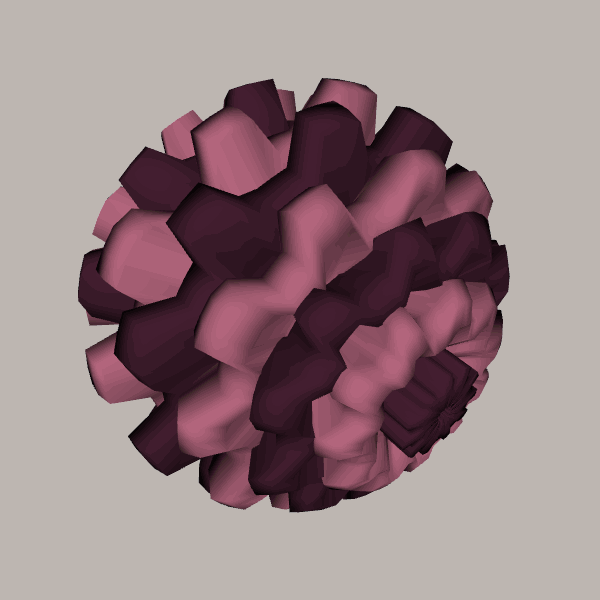
Background: light